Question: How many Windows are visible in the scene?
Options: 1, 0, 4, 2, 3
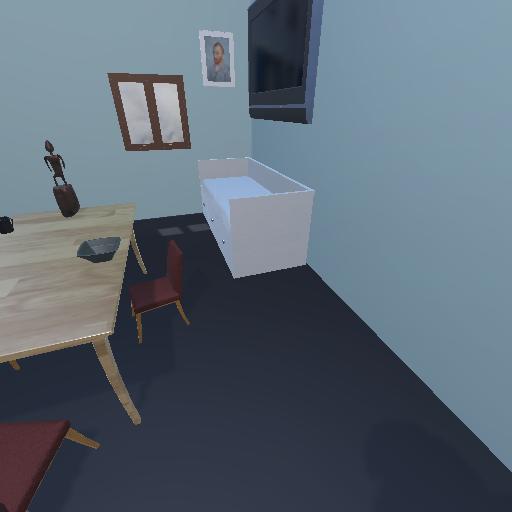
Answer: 1